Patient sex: M
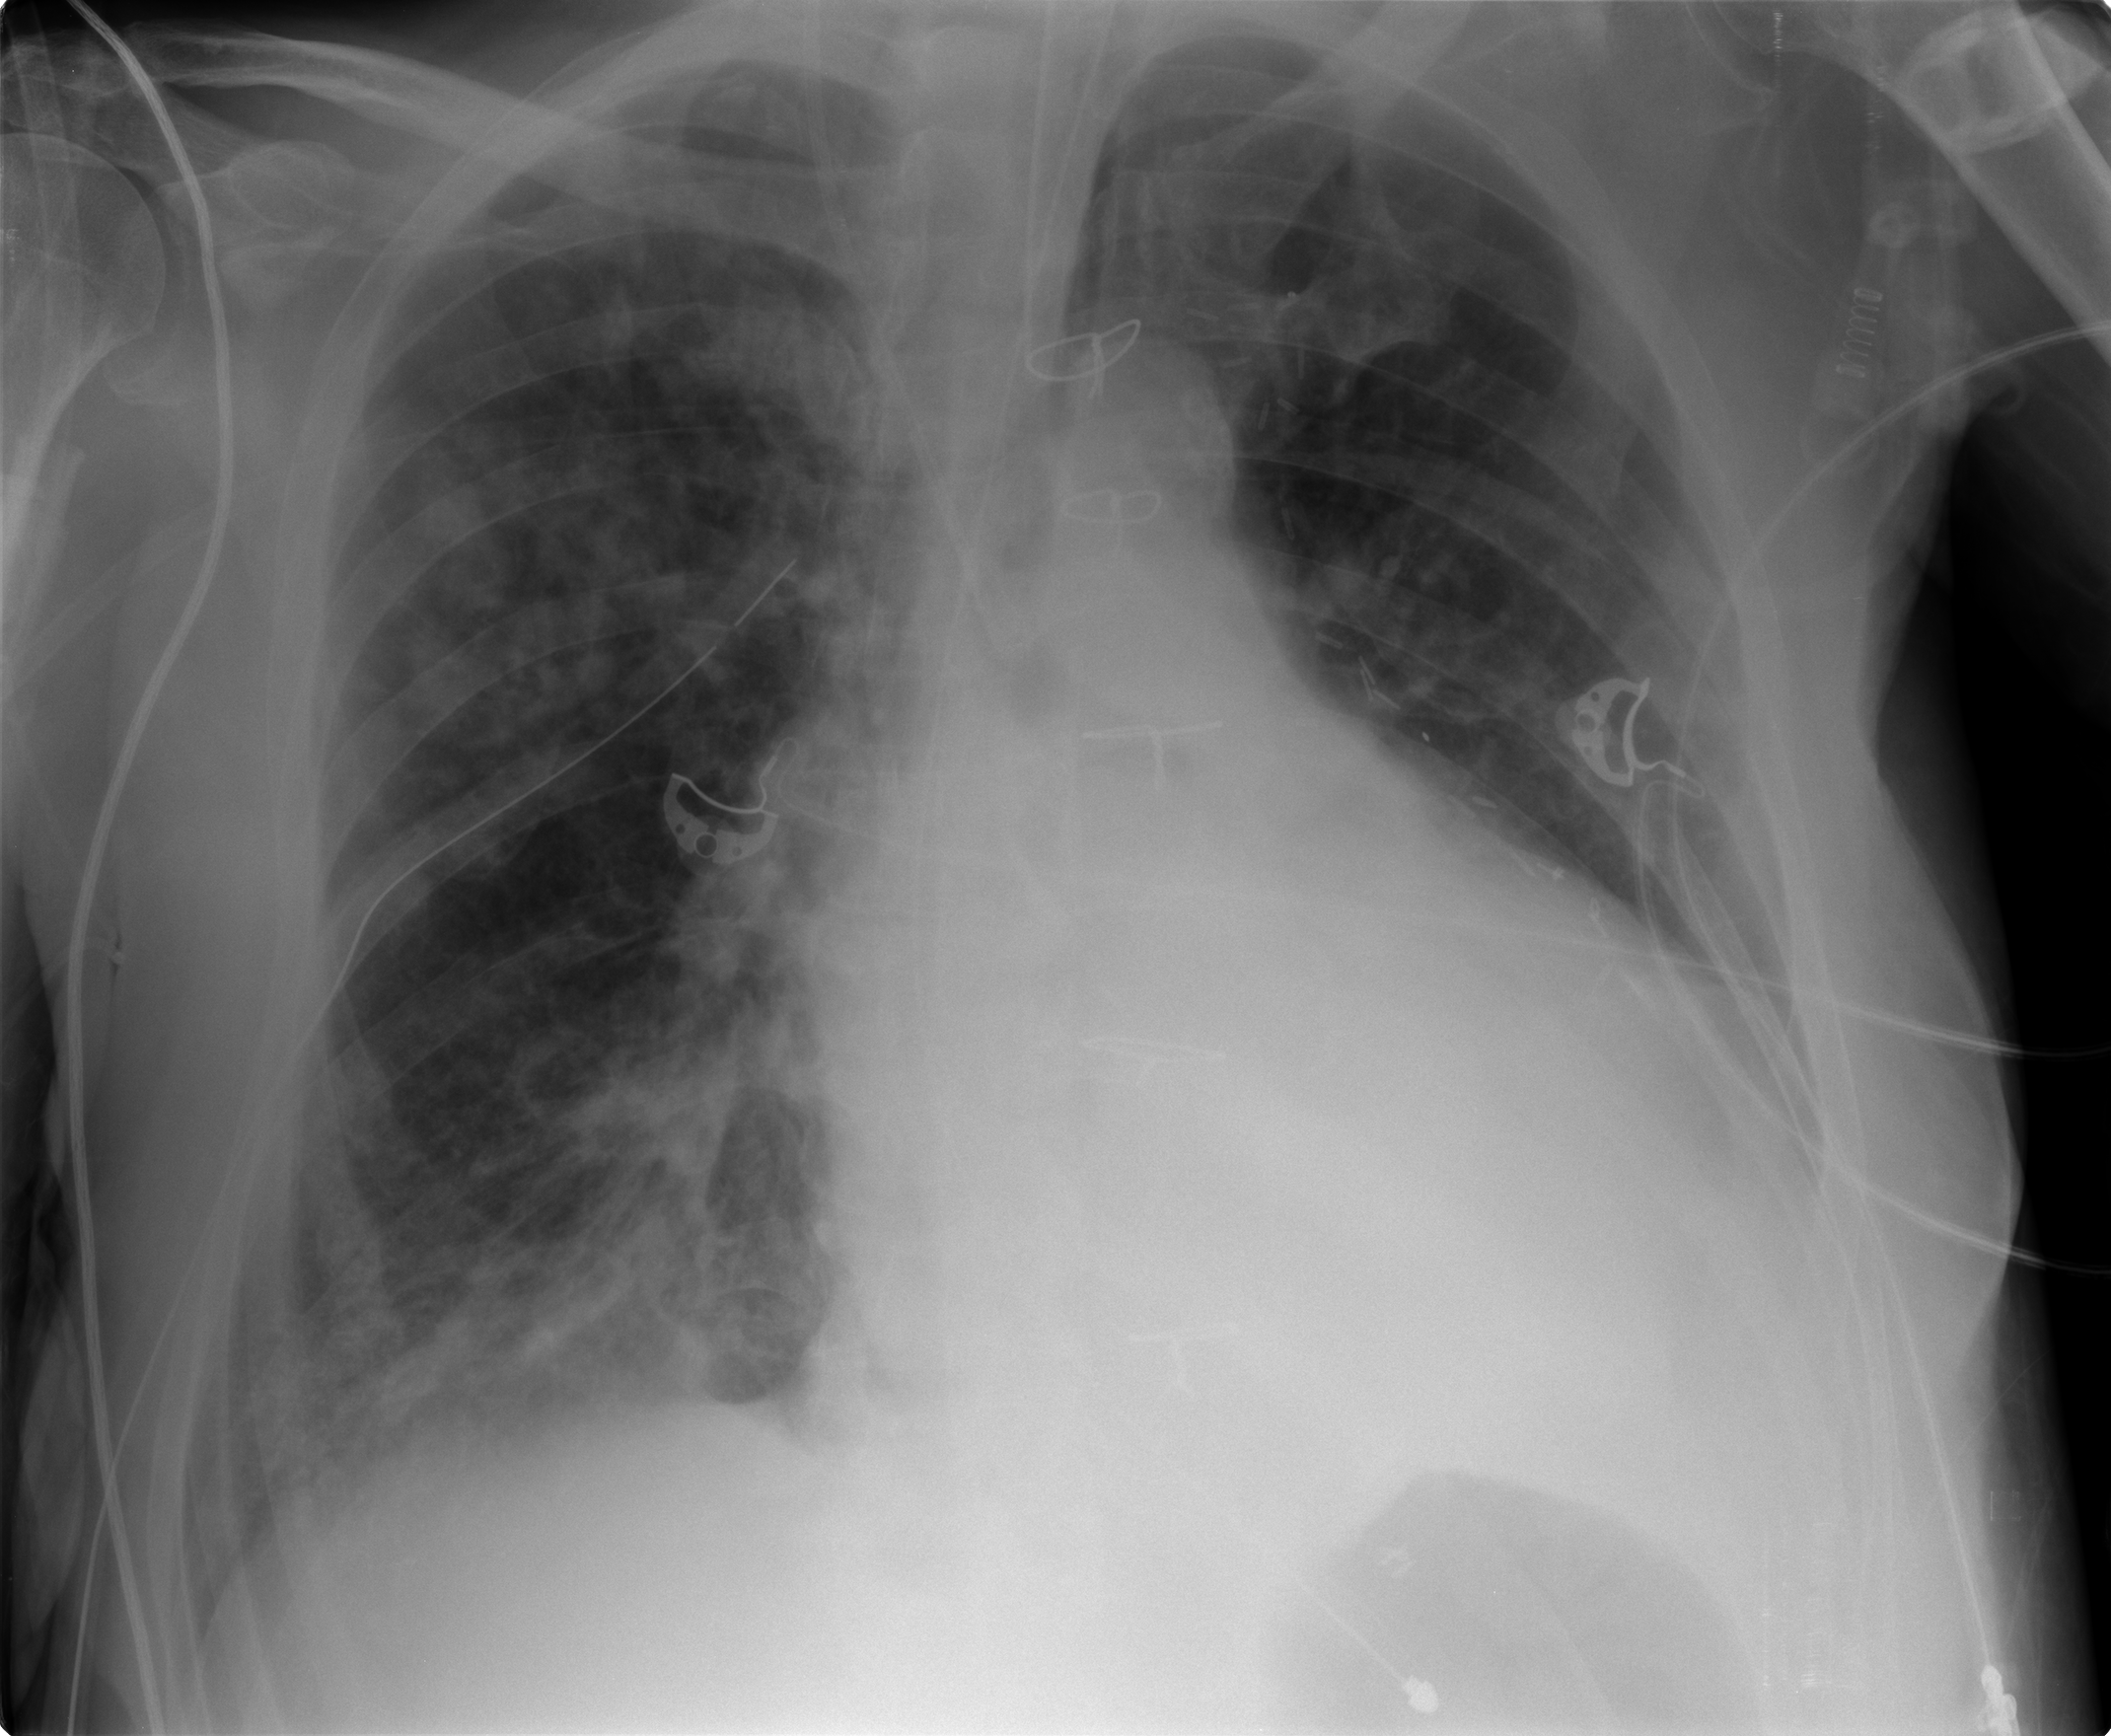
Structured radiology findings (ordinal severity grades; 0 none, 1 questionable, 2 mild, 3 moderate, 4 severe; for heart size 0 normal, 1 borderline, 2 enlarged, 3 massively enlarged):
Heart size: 2
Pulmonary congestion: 1
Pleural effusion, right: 1
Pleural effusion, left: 1
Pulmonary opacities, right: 3
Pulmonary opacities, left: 1
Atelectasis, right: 2
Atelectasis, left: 2